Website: home-depot
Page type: delivery-shipping
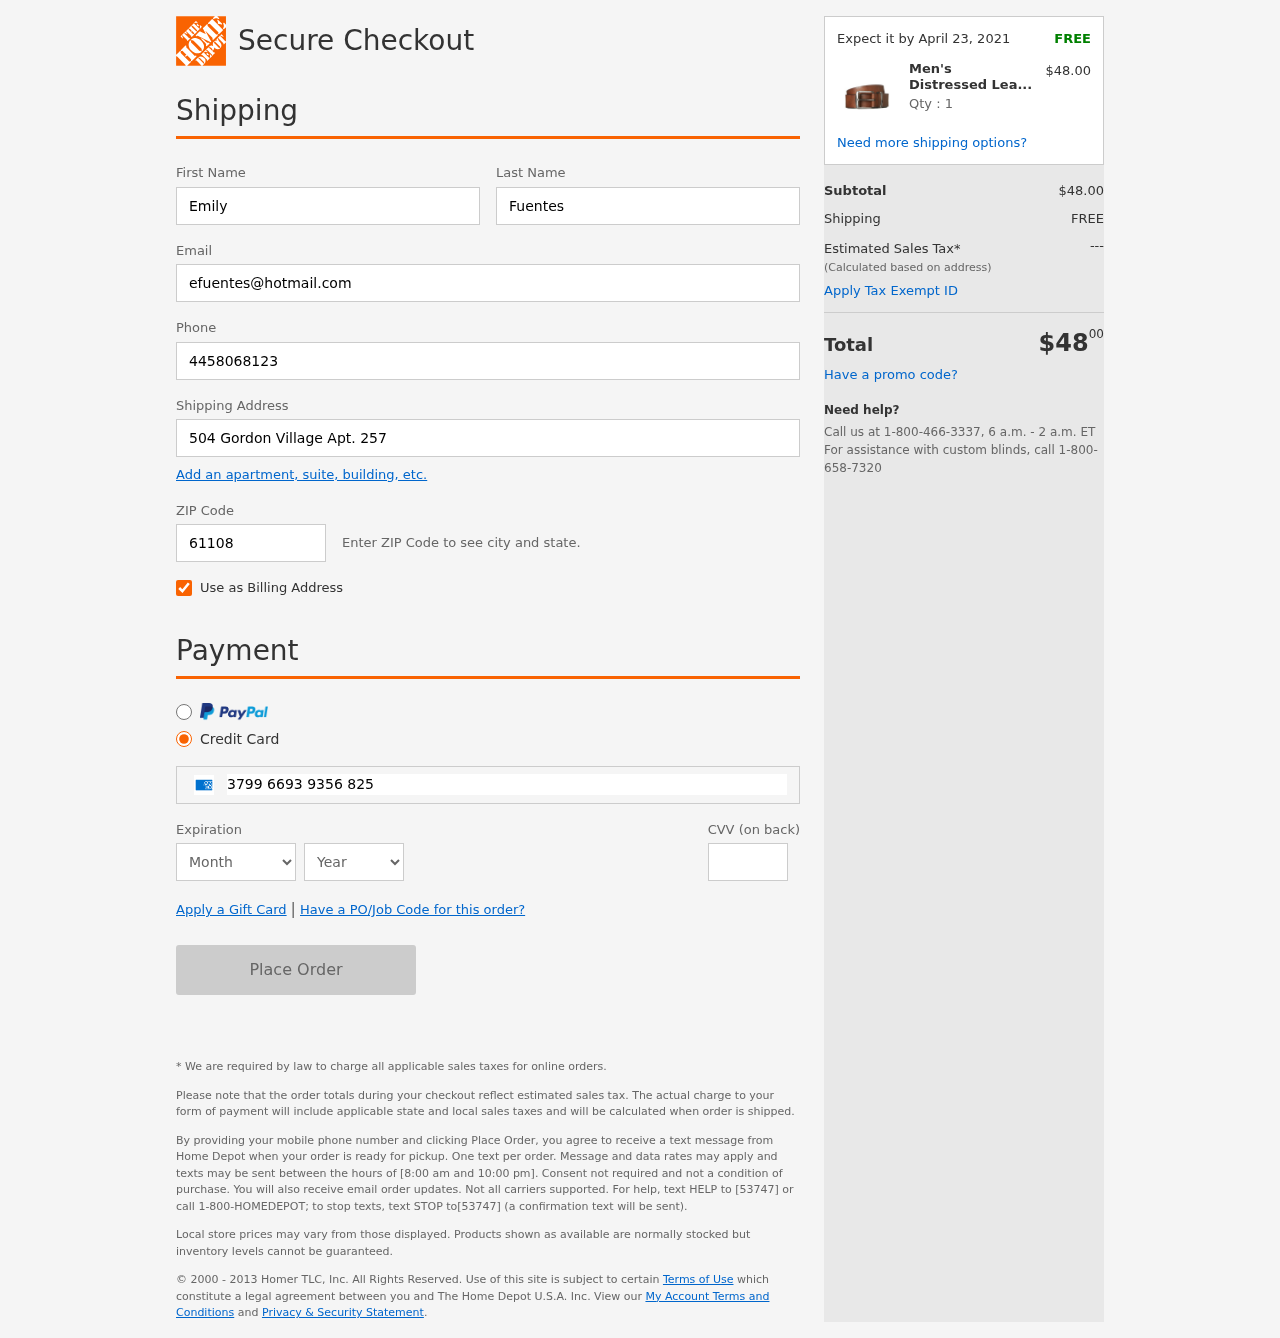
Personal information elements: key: PII_CARD_CVV
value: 5707
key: PII_CARD_EXPIRY_MONTH
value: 04
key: PII_CARD_EXPIRY_YEAR
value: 30
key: PII_CARD_NUMBER
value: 3799 6693 9356 825
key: PII_EMAIL
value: efuentes@hotmail.com
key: PII_FIRSTNAME
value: Emily
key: PII_LASTNAME
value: Fuentes
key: PII_PHONE
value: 4458068123
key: PII_POSTCODE
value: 61108
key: PII_STREET
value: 504 Gordon Village Apt. 257
Product elements: key: PRODUCT1_NAME
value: Men's Distressed Leather Casual Belt
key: PRODUCT1_PRICE
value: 48
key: PRODUCT1_QUANTITY
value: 1
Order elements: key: ORDER_DELIVERY_DATE
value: Expect it by April 23, 2021
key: ORDER_SUBTOTAL
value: $48.00
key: ORDER_SHIPPING_COST
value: FREE
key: ORDER_TOTAL
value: $4800